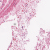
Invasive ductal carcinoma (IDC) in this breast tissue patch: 0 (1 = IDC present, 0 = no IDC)